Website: home-depot
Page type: billing-address
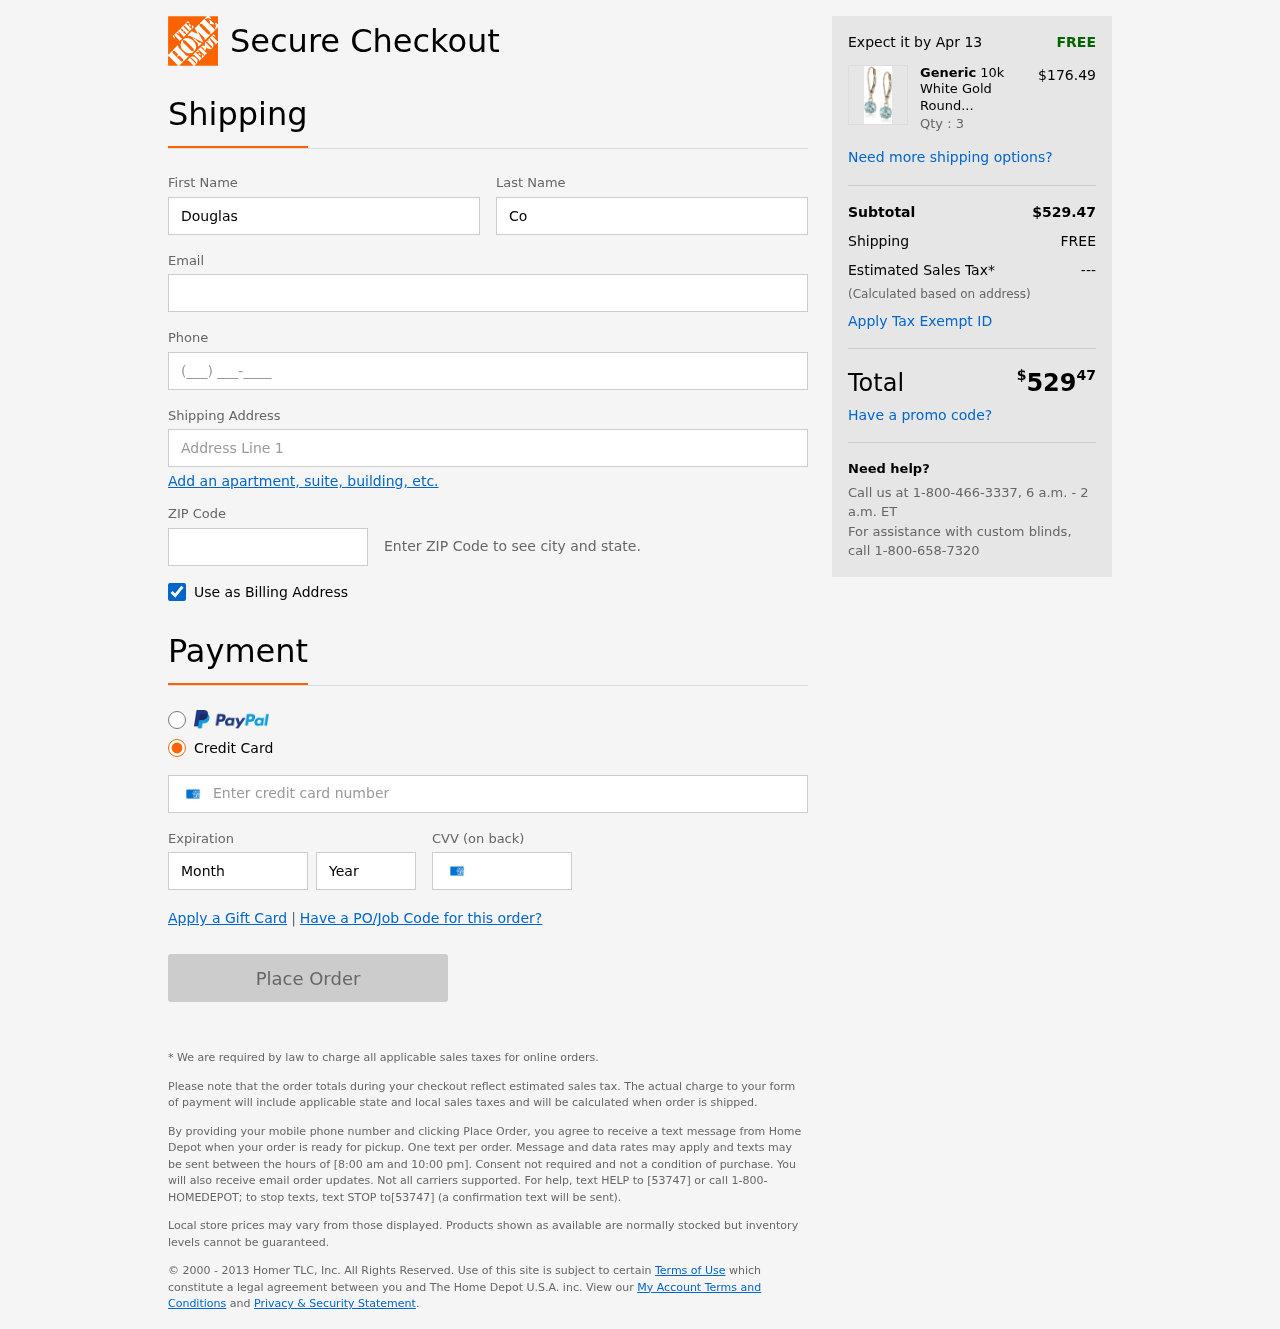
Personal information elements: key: PII_FIRSTNAME
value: Douglas
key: PII_LASTNAME
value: Cook
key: PII_EMAIL
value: douglas_cook@gmail.com
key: PII_PHONE
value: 5699091752
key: PII_STREET
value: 222 Matthew Springs
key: PII_POSTCODE
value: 02162
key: PII_CARD_NUMBER
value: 3756 0026 8831 231
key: PII_CARD_EXPIRY_MONTH
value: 04
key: PII_CARD_CVV
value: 7022
Product elements: key: PRODUCT1_BRAND
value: Generic
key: PRODUCT1_NAME
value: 10k White Gold Round Checkerboard Cut Aquamarine Leverback Earrings (6mm)
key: PRODUCT1_PRICE
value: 176.49
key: PRODUCT1_QUANTITY
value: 3
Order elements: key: ORDER_DELIVERY_DATE
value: Apr 13
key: ORDER_SUBTOTAL
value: $529.47
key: ORDER_SHIPPING_COST
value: FREE
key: ORDER_TAX
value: ---
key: ORDER_TOTAL2
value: $52947